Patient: sex M, age 60
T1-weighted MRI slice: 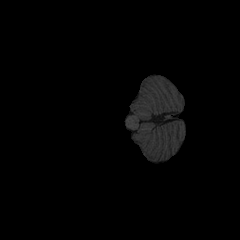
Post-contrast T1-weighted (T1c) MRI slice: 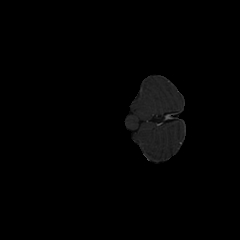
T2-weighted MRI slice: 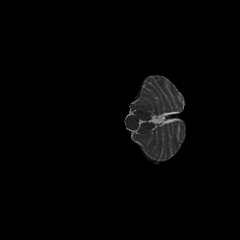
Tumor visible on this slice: no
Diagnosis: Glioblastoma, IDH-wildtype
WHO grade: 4